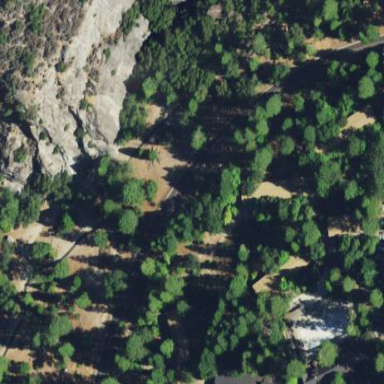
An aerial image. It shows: Climbing crag.